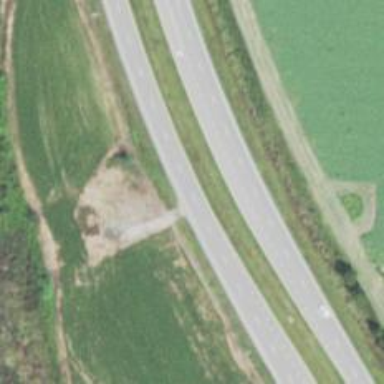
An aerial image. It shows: Primary highway.